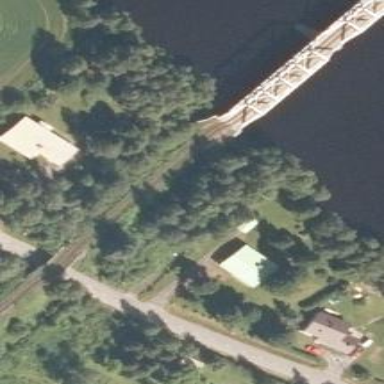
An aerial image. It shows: Bridge over interlaced railway tracks.